Question: I want to display multiple plots for some 50 values of H. These plots coincide in a place and I want to know for which values of H it is coinciding. By legend I can differentiate only a limited number of plots with multiple color and markers. But I don't know how to make it for multiple plots.

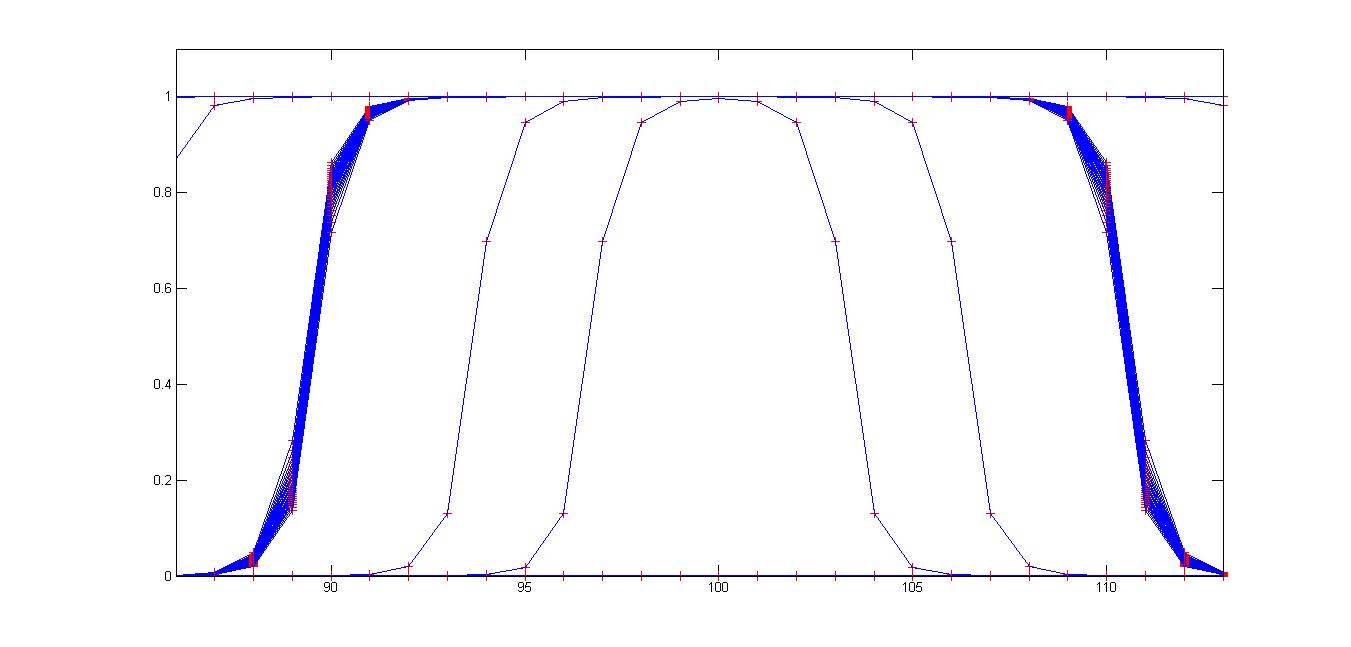
Answer: Can separate curves into 3D-space right by the parameter H:
'''
%%%%%%%%%%%%%%%%%%
%% prepare line-segments' data into X( {1,nSamples}, {1,2}, {1,H} )
%% Y( {1,nSamples}, {1,2}, {1,H} )
%%
%%%%%%%%%%%%%%%%%%
for H = 1:50
plot3( X(:,1,H), Y(:,1,H), ...
X(:,2,H), Y(:,2,H), ...
H ...
); %% separate curves in Z-direction
end
'''